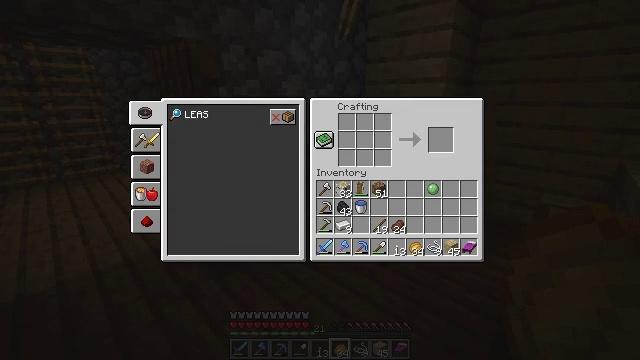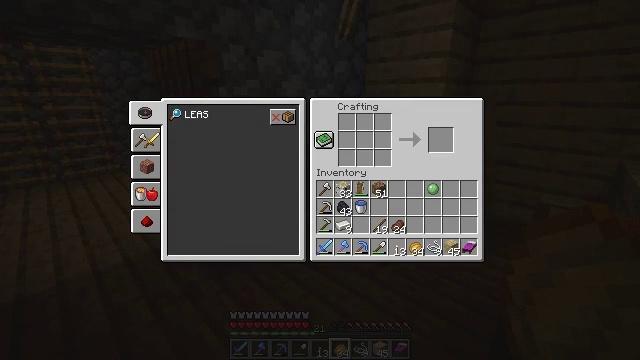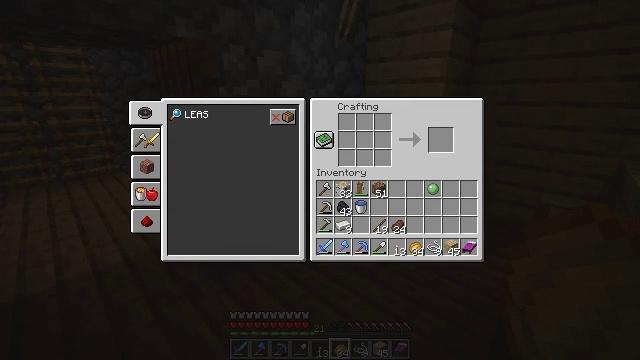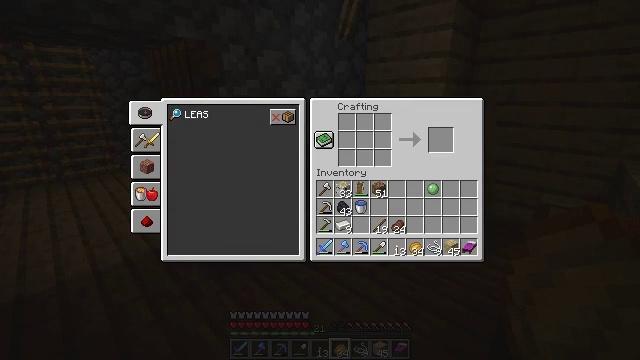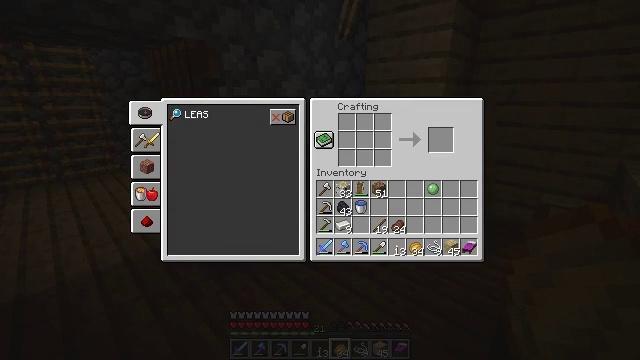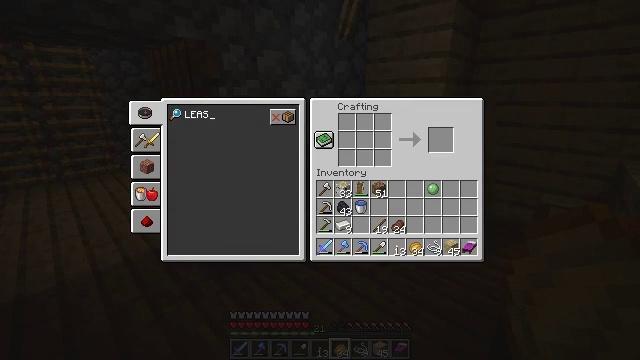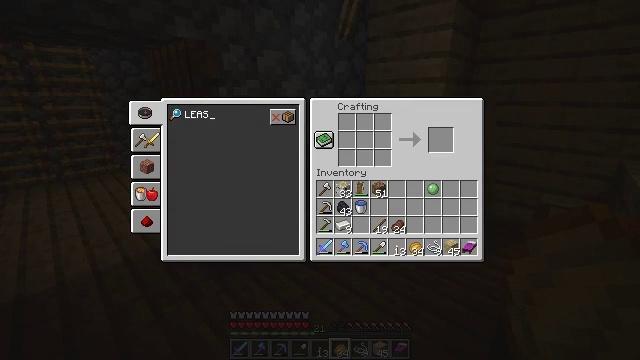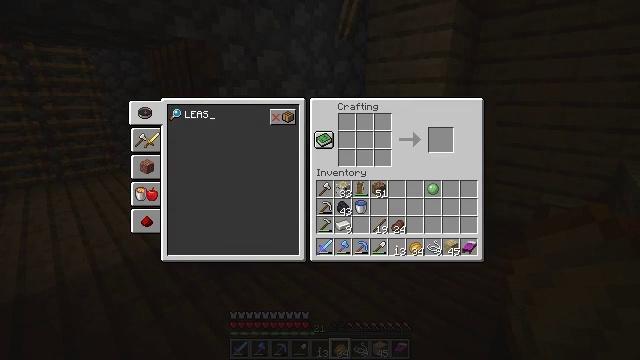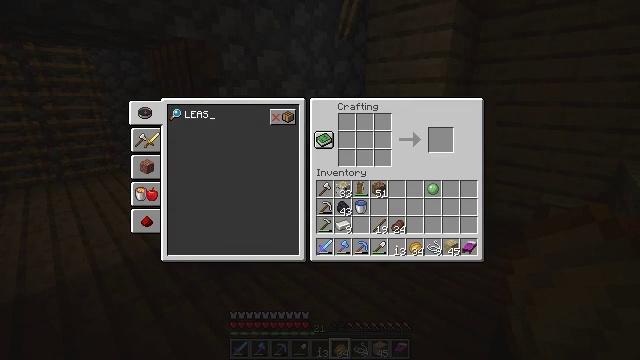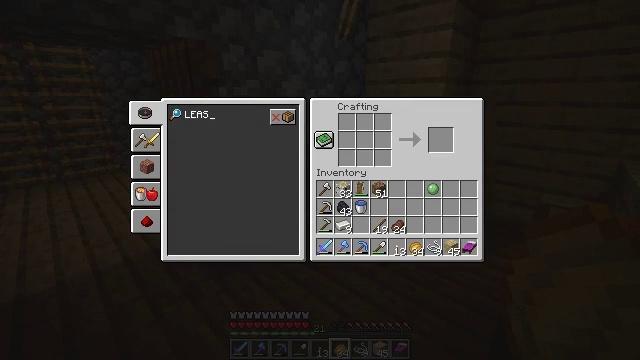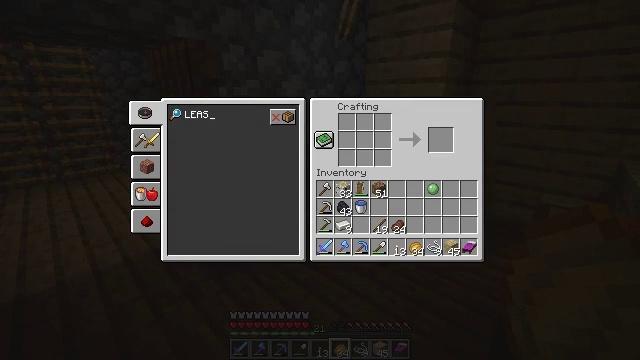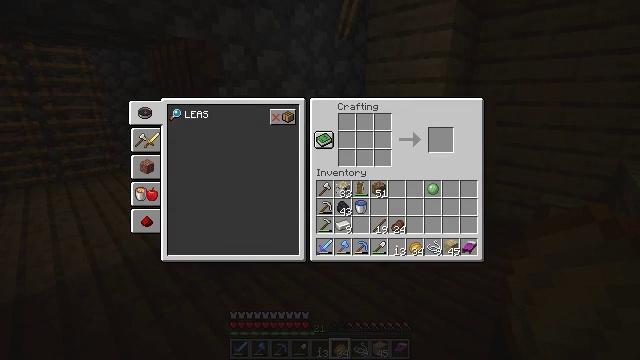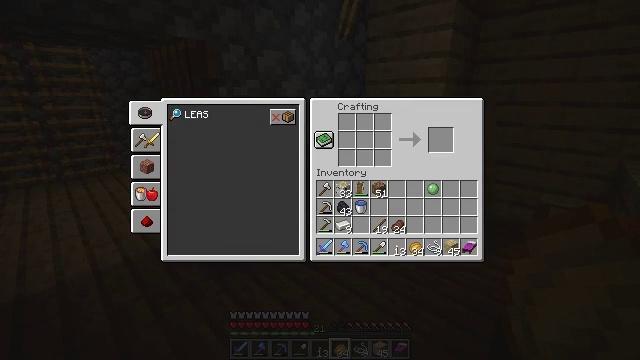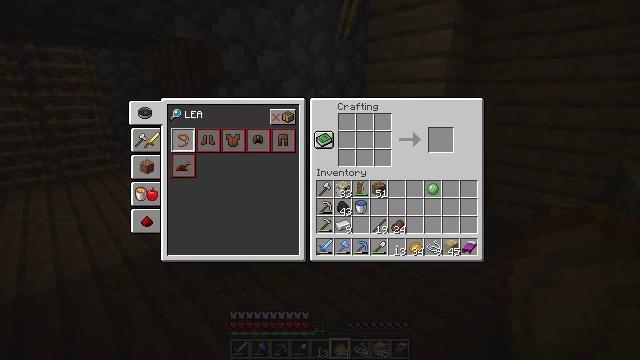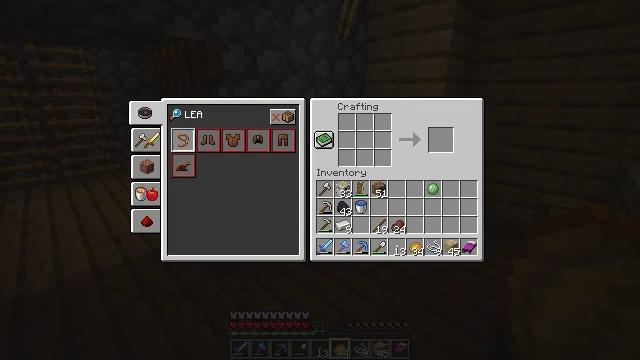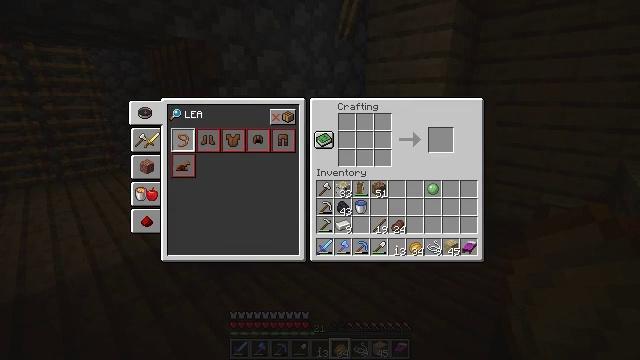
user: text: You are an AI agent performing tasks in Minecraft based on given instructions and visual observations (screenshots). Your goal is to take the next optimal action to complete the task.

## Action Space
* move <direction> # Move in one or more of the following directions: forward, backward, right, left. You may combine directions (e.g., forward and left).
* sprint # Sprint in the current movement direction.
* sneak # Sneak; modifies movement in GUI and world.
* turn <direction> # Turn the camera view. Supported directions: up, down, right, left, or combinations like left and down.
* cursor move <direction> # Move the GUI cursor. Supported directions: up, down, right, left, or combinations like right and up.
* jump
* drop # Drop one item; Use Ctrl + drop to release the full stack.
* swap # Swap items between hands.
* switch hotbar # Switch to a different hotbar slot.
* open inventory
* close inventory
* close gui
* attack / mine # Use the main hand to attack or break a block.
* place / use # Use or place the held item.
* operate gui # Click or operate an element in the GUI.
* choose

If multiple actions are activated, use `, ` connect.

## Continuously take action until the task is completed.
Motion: motion action
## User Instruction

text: Get a lead by crafting string and slimeball together.
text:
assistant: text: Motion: no_op
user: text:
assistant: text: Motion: no_op
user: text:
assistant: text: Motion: no_op
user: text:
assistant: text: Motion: no_op
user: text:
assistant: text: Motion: no_op
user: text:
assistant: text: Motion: no_op
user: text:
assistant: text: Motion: no_op
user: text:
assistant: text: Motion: no_op
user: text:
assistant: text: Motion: no_op
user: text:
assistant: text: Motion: no_op
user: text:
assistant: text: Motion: no_op
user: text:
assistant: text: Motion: no_op
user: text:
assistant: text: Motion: no_op
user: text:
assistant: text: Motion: no_op
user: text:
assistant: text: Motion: no_op
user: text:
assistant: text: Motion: no_op
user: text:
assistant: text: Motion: no_op
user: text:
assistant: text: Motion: no_op
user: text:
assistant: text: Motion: no_op
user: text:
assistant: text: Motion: no_op
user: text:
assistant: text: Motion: no_op
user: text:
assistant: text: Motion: no_op
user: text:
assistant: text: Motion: no_op
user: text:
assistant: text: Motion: no_op
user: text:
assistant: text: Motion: cursor move right
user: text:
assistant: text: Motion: cursor move right
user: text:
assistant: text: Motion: no_op
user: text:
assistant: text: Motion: no_op
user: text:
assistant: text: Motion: no_op
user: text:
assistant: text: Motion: no_op